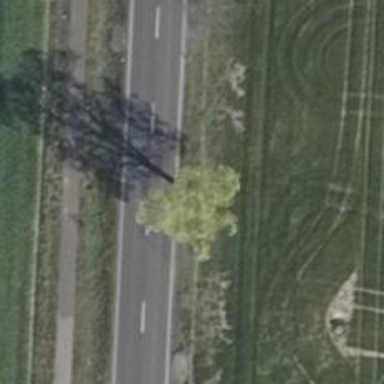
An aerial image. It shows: Avenue of broadleaved trees.